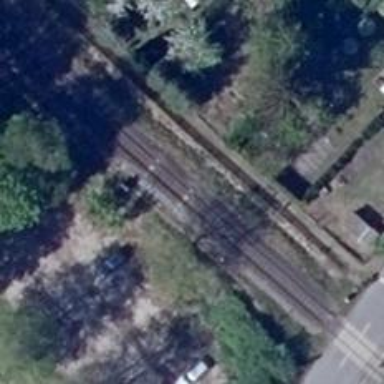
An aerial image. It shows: Railway switch with the turnout pointing to the right.